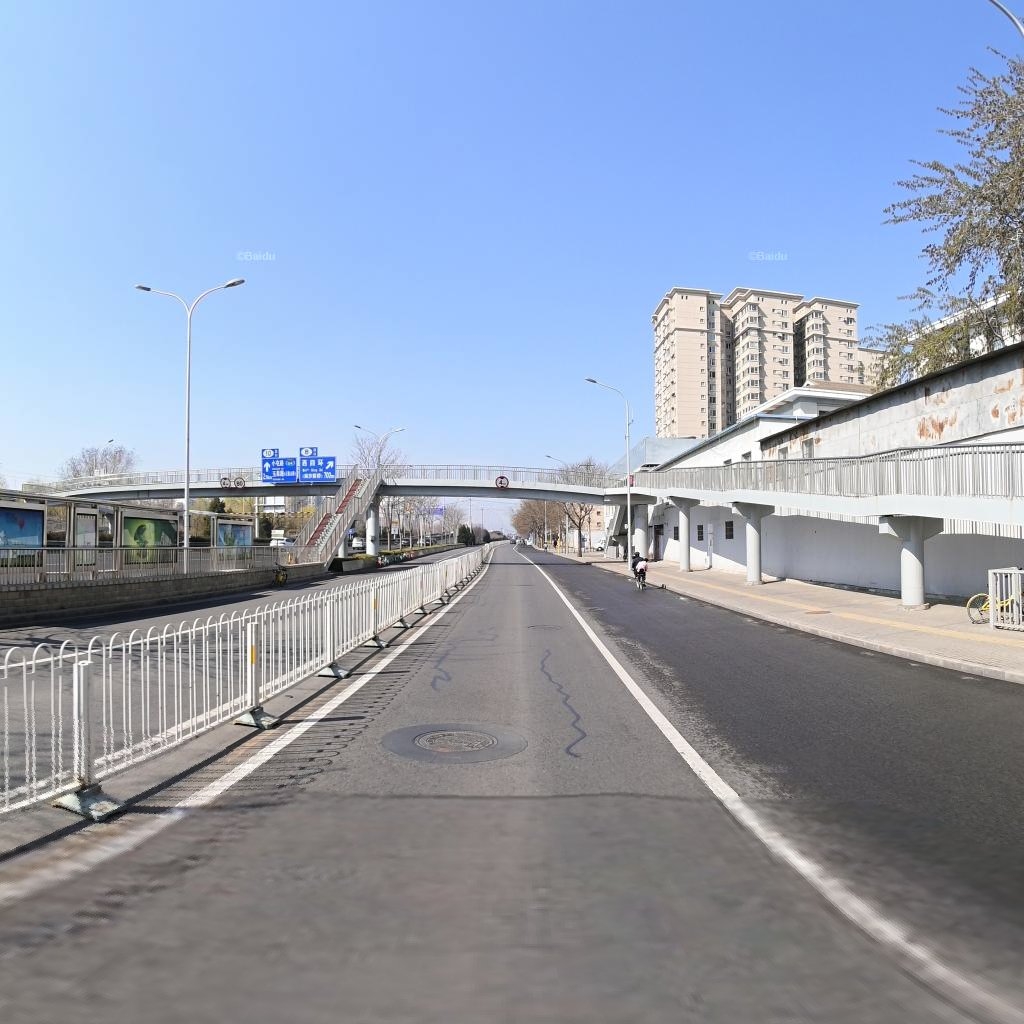
Region: Haidian
Road damage annotations: longitudinal patch, longitudinal patch, manhole cover, manhole cover, manhole cover